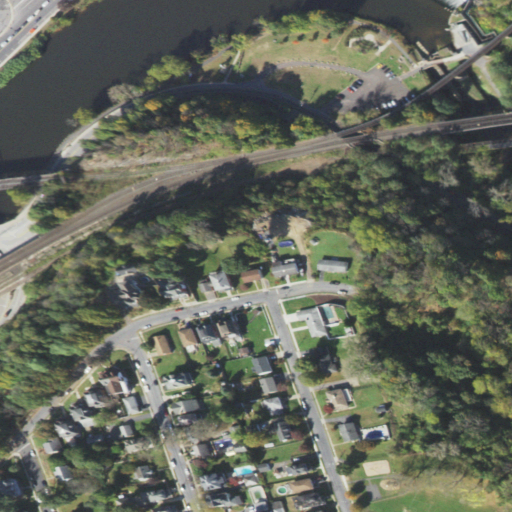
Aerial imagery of cliff(s) in Pennsylvania named Mount Washington containing low intensity development, open development, medium intensity development, deciduous forest, open water, high intensity development, and woody wetlands